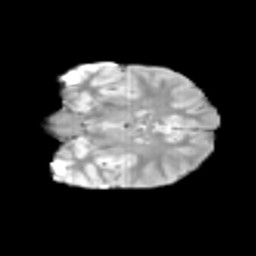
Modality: T2w
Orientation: coronal
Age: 12
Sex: female
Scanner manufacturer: siemens
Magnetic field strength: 3 T
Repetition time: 3.8 s
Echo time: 0.07 s